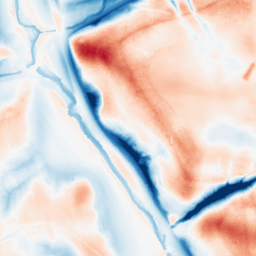
Category: classical
Decomposition family: uniform
Decomposition parameters: size: 50
Upsampling method: quartic
Upsampling parameters: scale: 4
Upsampling scale: 4